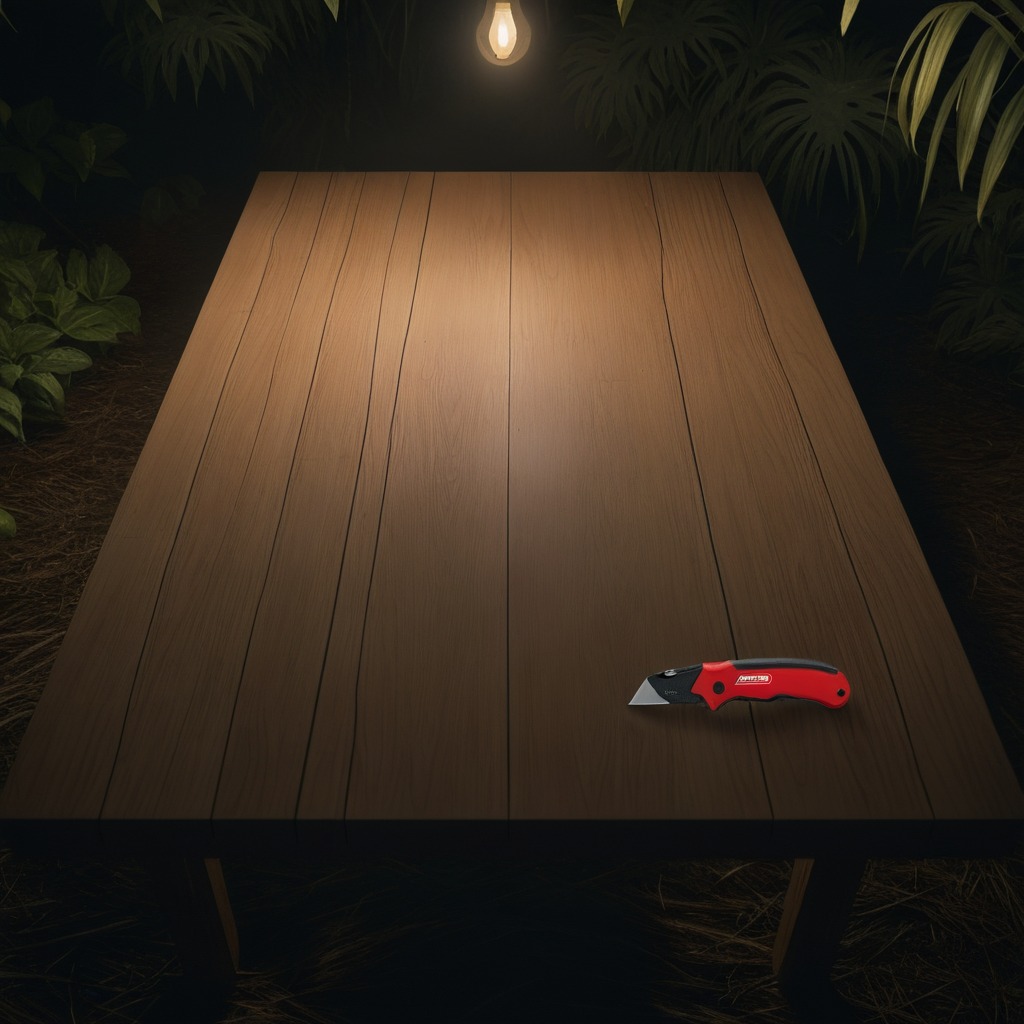
A utility knife is lying on a clean wooden table inside a jungle field workshop tent at night dim ambient light soft shadows worn but